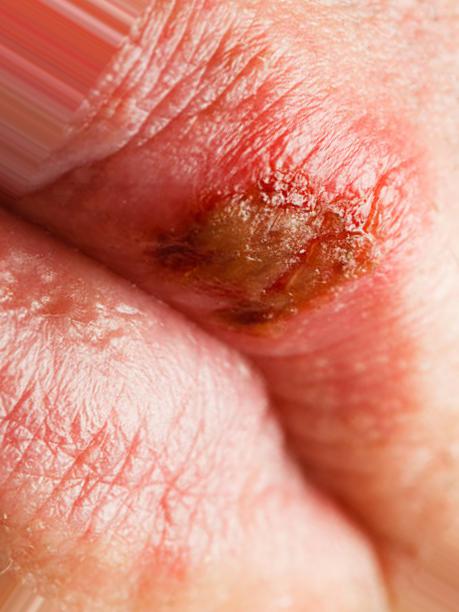
Condition: Mouth Ulcer